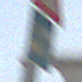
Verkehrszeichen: VorrangVorGegenverkehr
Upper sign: FussgaengerRechts
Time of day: MorningAfternoon
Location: Roofed (Suburban)
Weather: PartlyCloudy
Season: Winter
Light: Natural